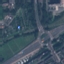
Land use / land cover: Highway